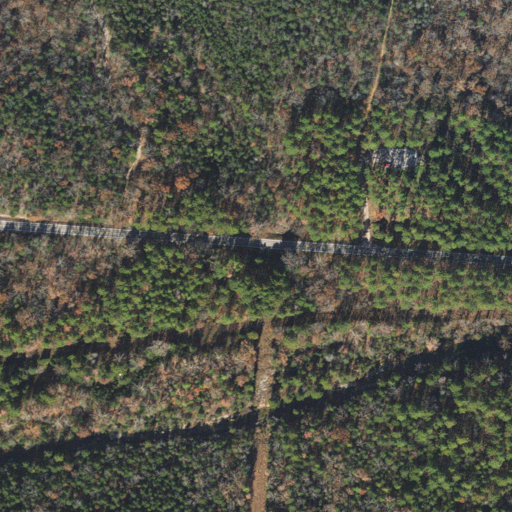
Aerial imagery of valley in Arkansas named Chisholm Hollow containing mixed forest, evergreen forest, deciduous forest, low intensity development, open development, medium intensity development, and grassland